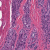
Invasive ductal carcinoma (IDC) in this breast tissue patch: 0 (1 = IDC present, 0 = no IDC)